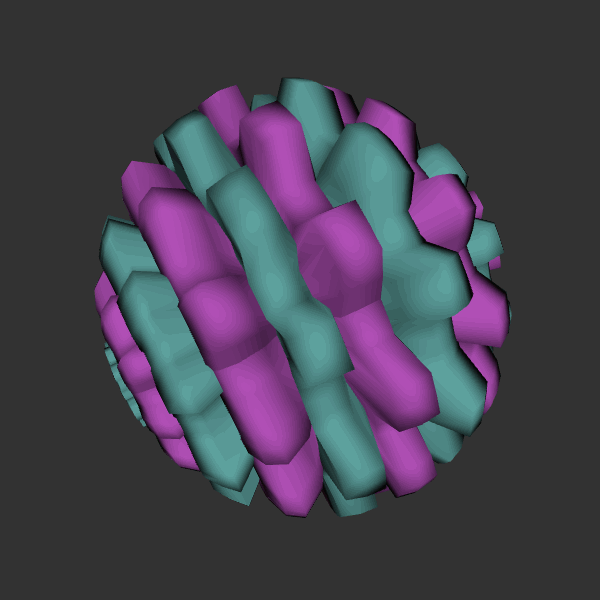
Background: dark